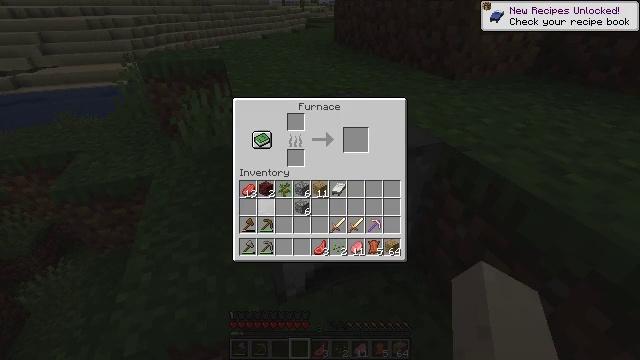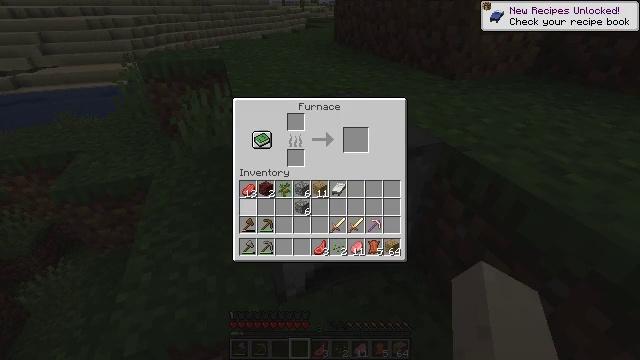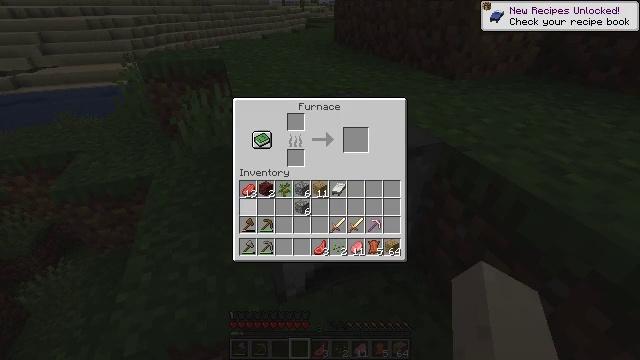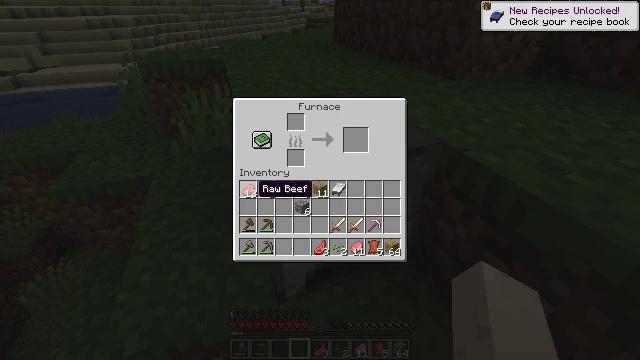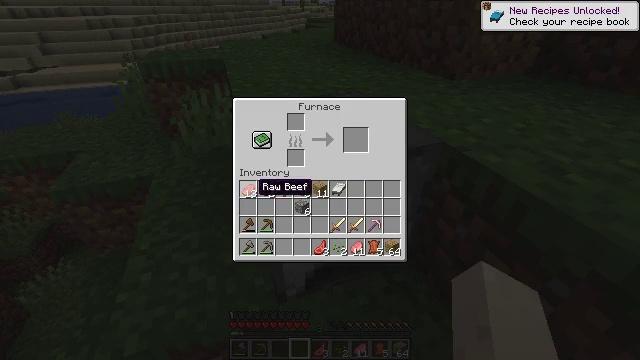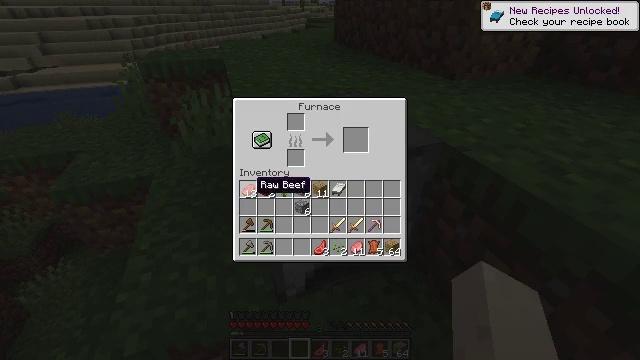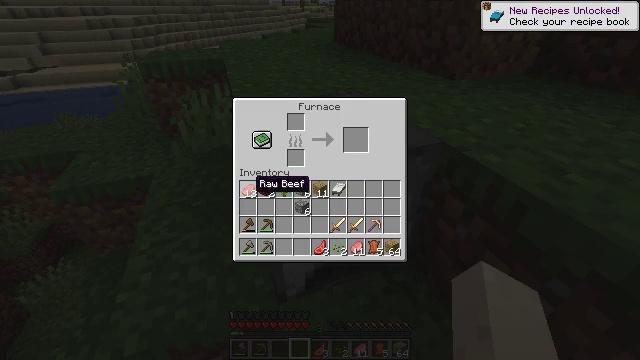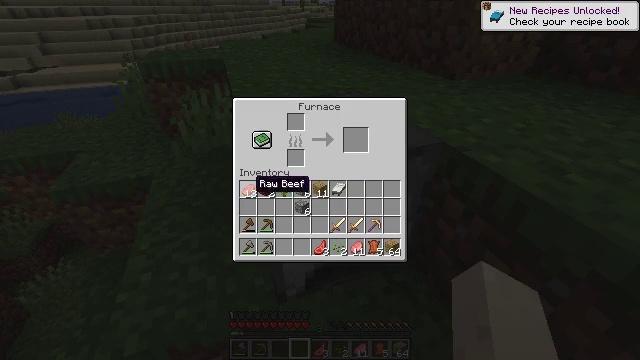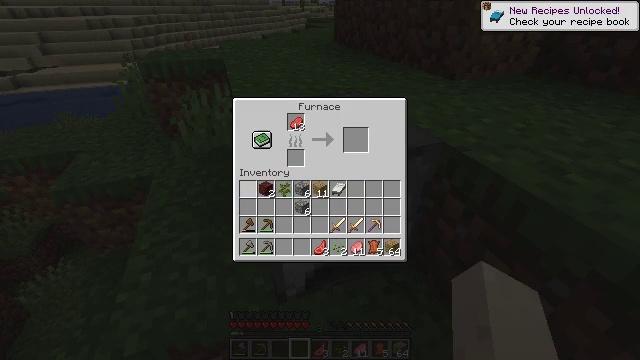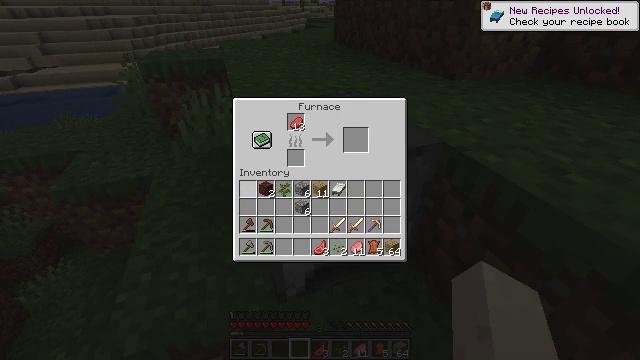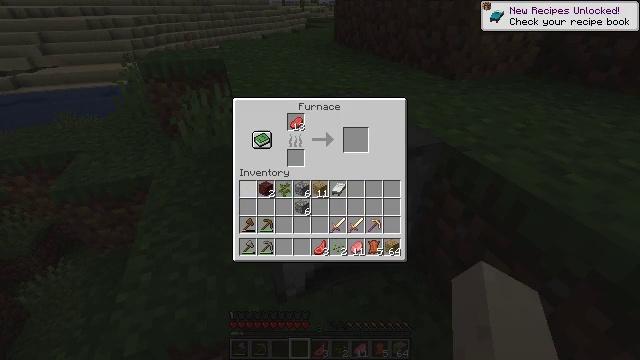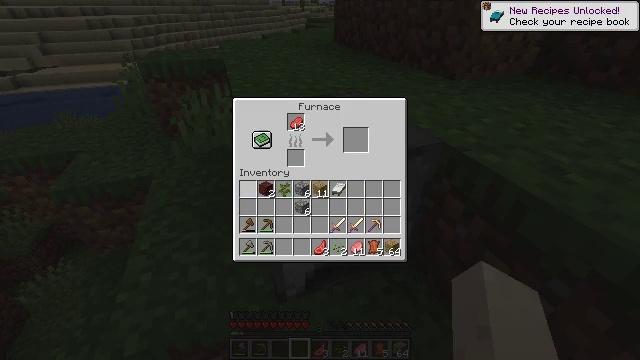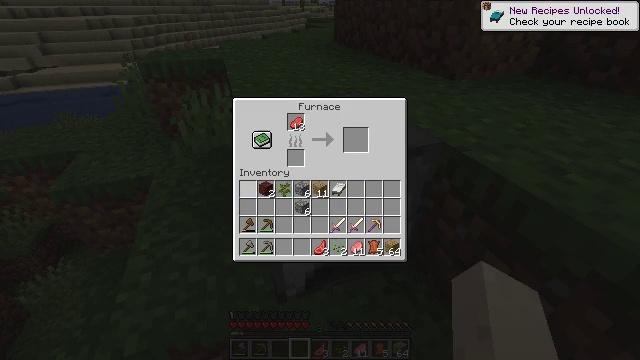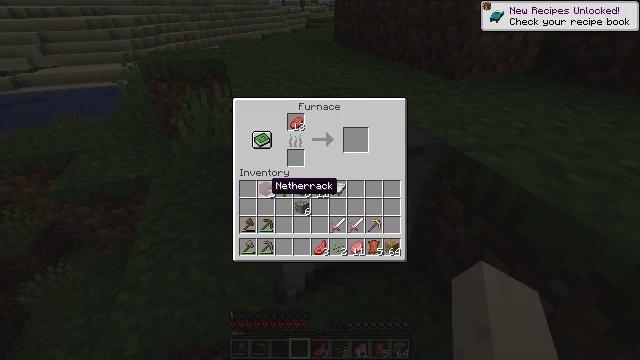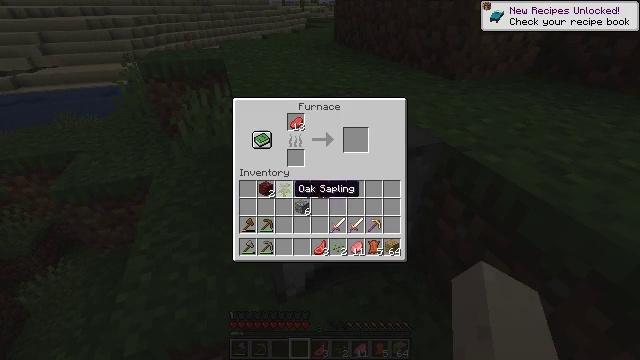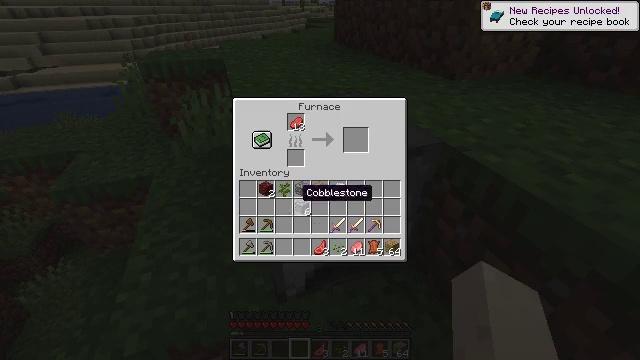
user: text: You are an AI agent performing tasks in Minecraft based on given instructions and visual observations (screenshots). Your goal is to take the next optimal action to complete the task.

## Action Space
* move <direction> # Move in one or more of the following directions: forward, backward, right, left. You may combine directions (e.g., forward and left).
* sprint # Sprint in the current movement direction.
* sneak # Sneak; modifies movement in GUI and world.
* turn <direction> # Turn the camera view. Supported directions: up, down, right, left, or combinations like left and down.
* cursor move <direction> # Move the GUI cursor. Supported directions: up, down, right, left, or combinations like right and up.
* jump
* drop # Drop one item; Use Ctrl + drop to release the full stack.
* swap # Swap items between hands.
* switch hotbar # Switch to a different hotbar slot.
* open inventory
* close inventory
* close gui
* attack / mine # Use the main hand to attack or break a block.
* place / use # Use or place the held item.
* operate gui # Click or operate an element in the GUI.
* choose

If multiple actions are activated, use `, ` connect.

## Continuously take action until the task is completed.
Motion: motion action
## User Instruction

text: Smelt a cooked beef.
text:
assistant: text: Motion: sneak, cursor move left
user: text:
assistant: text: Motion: sneak
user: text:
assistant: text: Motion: sneak
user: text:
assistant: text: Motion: sneak
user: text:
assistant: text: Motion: sneak
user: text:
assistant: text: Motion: sneak
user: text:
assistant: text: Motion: sneak
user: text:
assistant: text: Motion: sneak, operate gui
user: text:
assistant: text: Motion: sneak, operate gui
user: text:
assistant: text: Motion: sneak
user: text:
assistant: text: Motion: sneak
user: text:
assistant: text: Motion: sneak
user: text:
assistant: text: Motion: sneak, cursor move right
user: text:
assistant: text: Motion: sneak, cursor move right
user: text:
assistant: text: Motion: sneak, cursor move right
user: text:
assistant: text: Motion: sneak, cursor move right
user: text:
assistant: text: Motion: sneak
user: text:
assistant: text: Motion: sneak
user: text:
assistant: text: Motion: sneak
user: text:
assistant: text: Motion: sneak
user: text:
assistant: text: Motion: sneak
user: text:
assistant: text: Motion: sneak
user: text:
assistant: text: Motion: sneak
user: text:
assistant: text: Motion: sneak
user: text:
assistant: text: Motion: sneak
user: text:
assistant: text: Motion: sneak
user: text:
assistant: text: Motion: sneak
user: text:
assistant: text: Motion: sneak
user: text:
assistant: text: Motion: sneak
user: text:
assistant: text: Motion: sneak